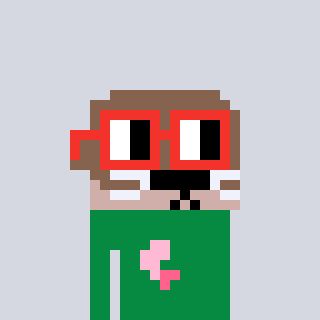
a pixel art character with square red glasses, a otter-shaped head and a green-colored body on a cool background